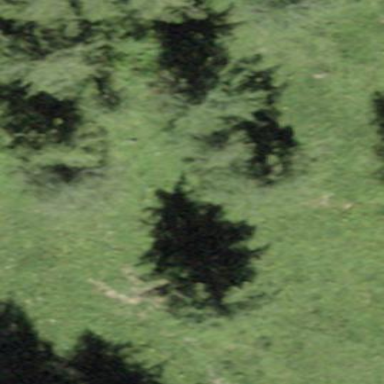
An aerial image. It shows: Forest area.